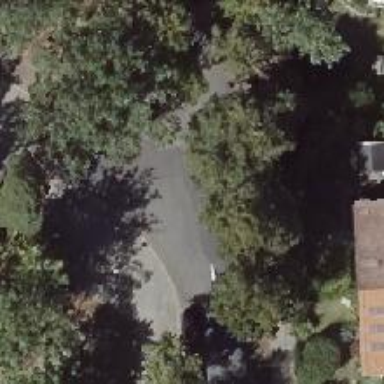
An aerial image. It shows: Residential road with asphalt surface. Both sides have sidewalks.